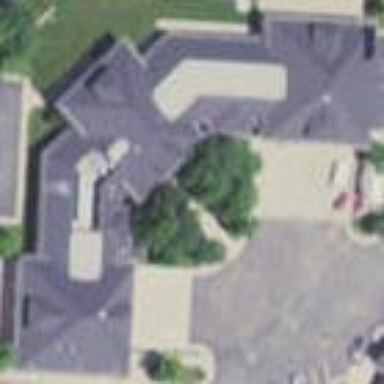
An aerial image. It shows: Fire station building.